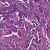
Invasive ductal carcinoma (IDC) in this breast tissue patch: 1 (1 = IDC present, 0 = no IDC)